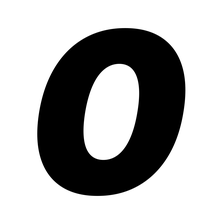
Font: Inter-Italic_Black_Italic